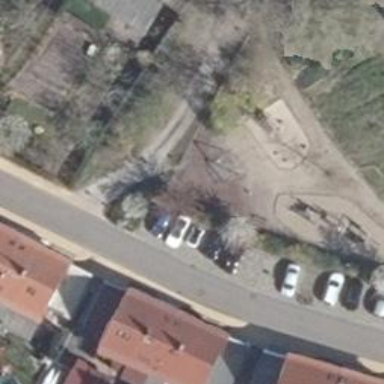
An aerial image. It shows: Playground with swings.